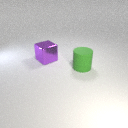
large purple metal cube to the left of large green rubber cylinder